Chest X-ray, PA view. Patient: 38 years old, sex F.
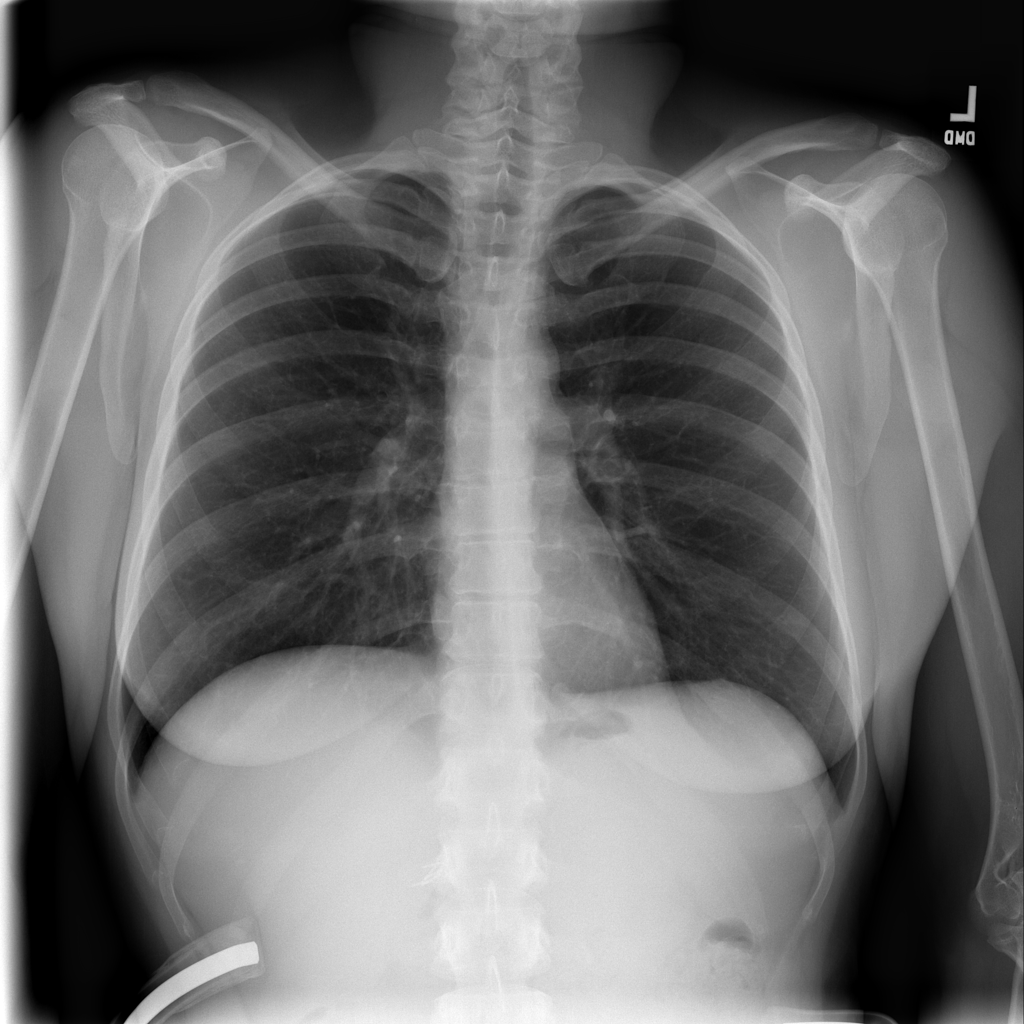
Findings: No Finding